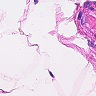
Metastatic tissue present: no